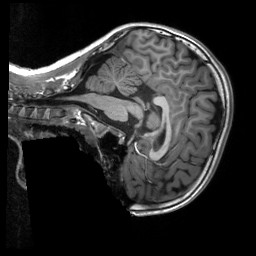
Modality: T1w
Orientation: sagittal
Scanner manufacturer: siemens
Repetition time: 2.3 s
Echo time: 0.00229 s